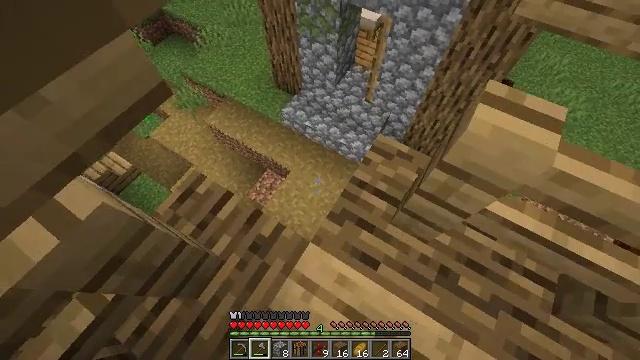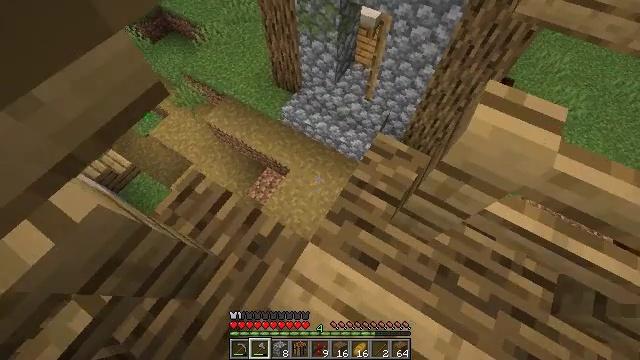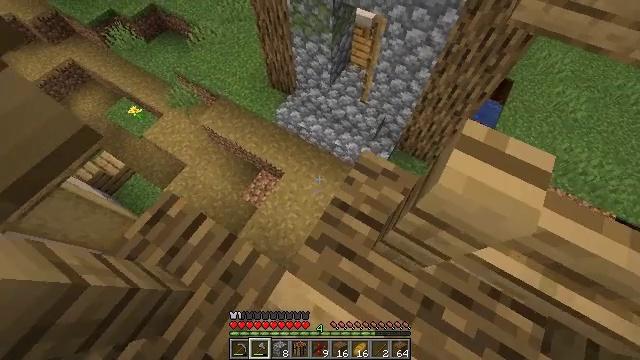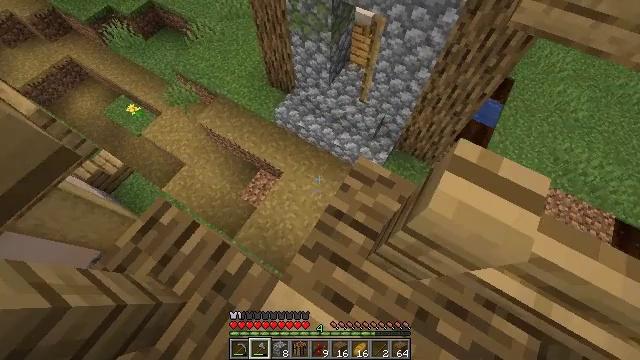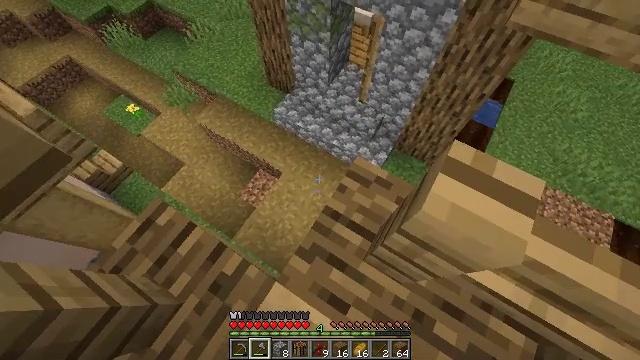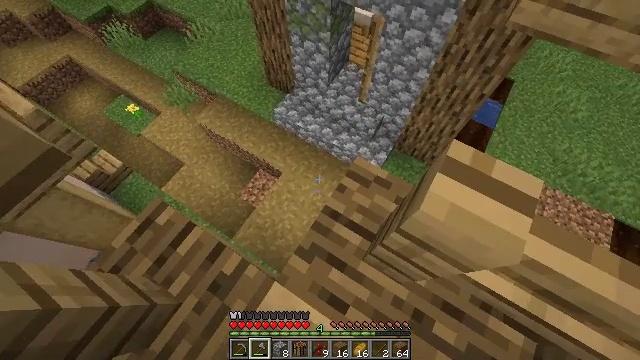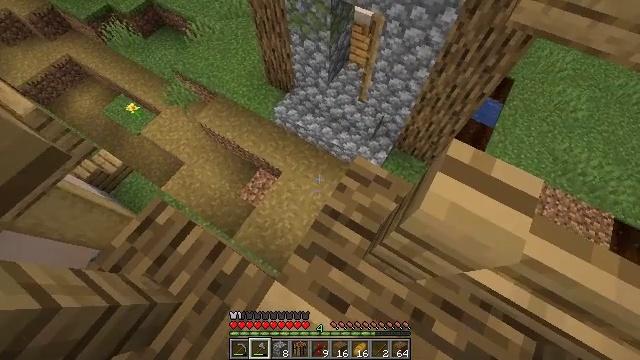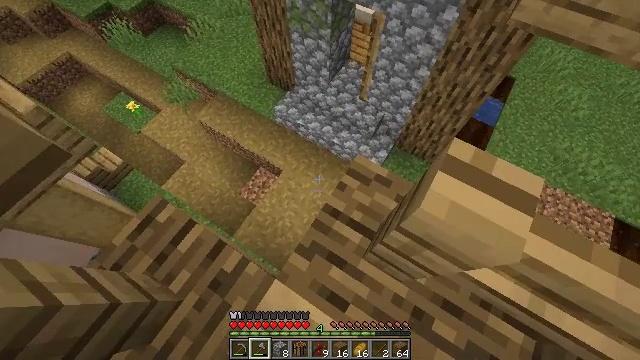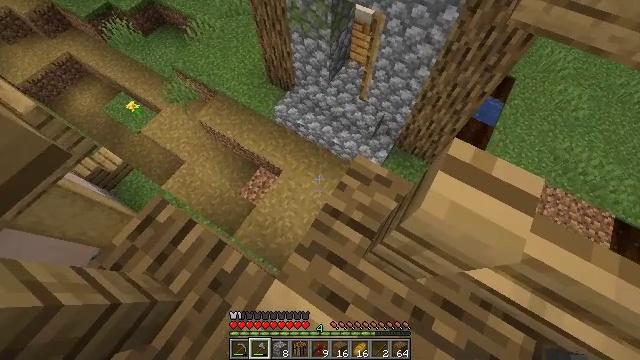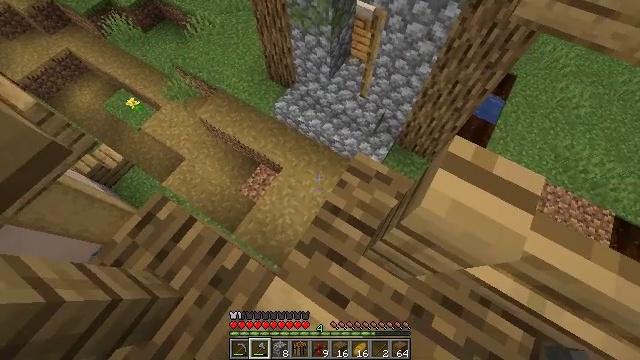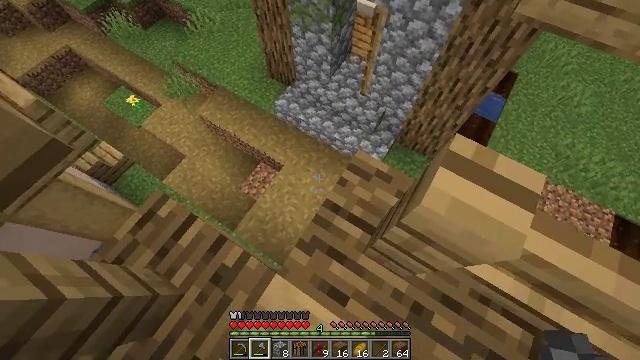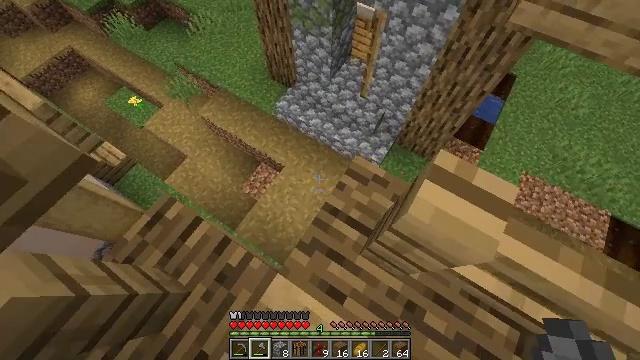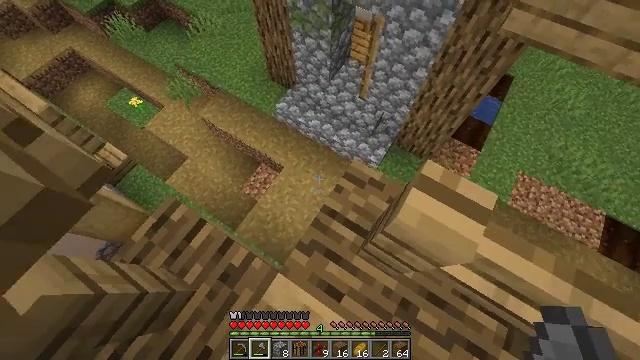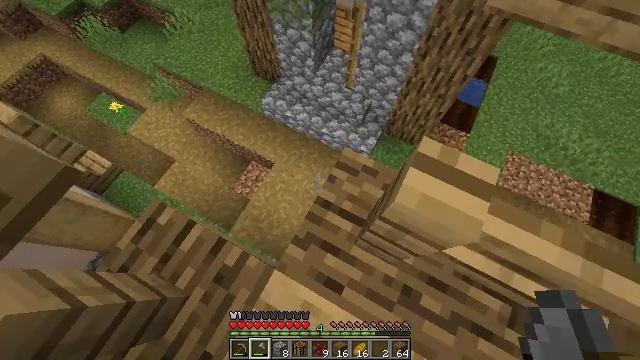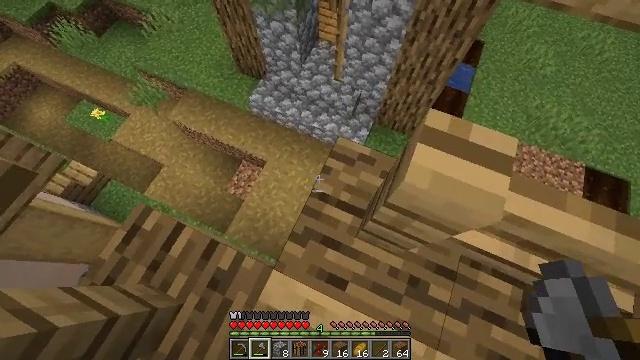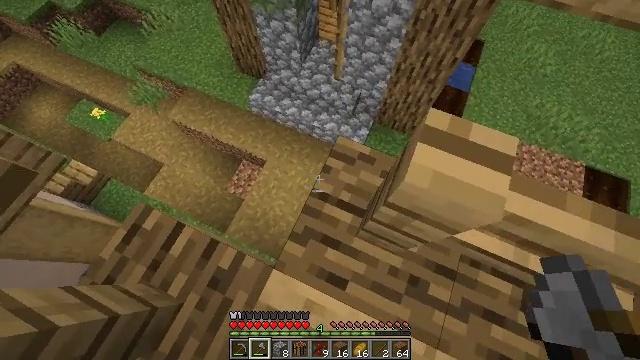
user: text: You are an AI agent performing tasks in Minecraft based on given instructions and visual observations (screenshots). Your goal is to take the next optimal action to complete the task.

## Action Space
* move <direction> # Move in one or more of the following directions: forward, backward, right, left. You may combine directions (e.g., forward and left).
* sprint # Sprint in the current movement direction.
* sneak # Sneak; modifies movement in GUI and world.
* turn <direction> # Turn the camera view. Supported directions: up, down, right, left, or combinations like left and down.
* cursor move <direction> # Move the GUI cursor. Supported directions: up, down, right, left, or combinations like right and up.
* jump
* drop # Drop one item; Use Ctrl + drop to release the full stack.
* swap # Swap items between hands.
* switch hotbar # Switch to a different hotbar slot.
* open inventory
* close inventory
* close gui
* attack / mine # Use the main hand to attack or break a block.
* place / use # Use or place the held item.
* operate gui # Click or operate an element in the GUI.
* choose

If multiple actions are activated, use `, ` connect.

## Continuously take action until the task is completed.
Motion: motion action
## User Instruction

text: Collect a hay block for crafting.
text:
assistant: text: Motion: move forward
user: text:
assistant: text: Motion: move forward
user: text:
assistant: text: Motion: move forward
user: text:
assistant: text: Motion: move forward
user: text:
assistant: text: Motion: move forward
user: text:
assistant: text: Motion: move forward
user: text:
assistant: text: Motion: move forward
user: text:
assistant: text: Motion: move forward
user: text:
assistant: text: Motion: move forward
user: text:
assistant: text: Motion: move forward
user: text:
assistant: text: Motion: move forward, jump
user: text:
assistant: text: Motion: move forward, jump
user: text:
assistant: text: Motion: move forward, turn right and down, jump
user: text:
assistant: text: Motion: move forward, turn right, jump
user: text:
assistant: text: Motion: move forward and move right, jump
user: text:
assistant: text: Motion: move forward and move right, jump
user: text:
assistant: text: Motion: move forward and move right, turn right, jump
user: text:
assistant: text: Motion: move forward and move right, turn right and up, jump
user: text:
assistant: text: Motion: move forward and move right, turn right and up, jump
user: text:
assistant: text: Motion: move forward and move right, turn right and up, jump
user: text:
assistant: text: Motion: move forward and move right, turn right and up, jump
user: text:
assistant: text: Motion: move forward and move right, turn right and up, jump
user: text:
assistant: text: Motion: move forward and move right, turn right, jump
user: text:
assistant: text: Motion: move forward and move right
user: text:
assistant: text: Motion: move forward and move right
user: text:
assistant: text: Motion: move forward and move right, jump
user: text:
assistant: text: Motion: move forward, jump
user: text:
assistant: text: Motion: move forward, turn right and down, jump
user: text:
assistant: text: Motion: move forward, turn right and down, jump
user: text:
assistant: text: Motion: move forward, turn right and down, jump